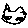
Label: cat